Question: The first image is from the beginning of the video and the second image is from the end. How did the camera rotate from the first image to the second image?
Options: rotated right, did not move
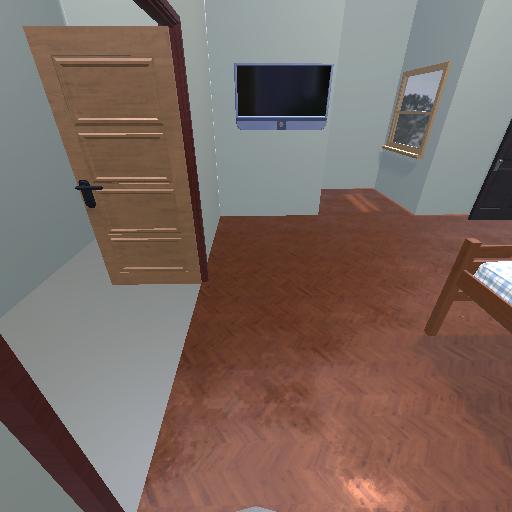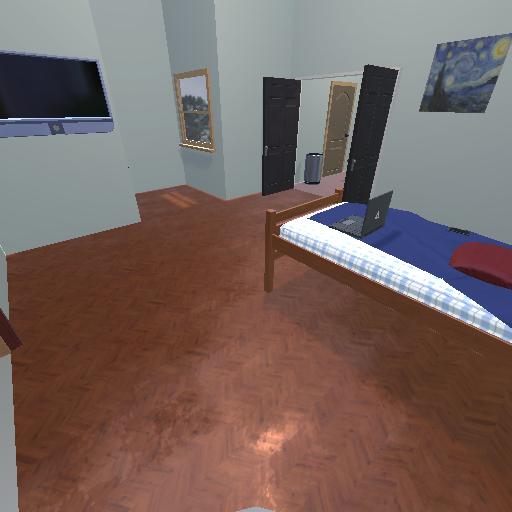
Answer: rotated right